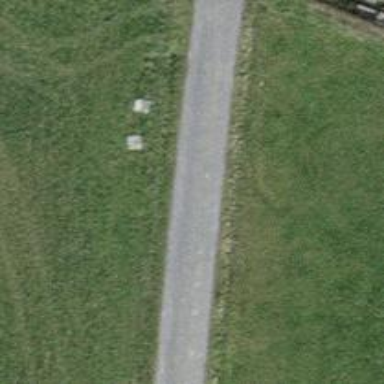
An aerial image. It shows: Asphalt road designated for service vehicles.